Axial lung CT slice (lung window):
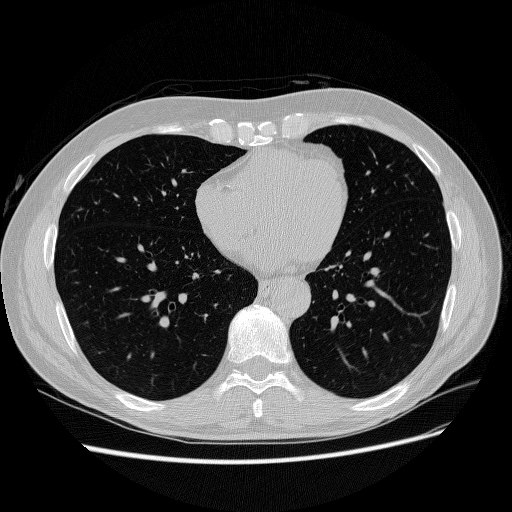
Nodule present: no